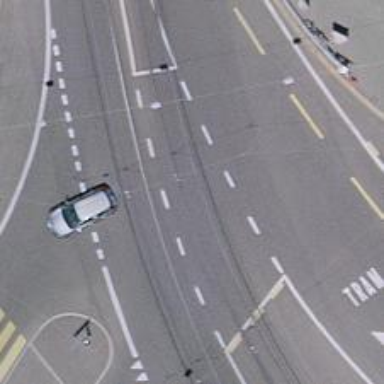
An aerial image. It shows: Tram crossing on the railway.